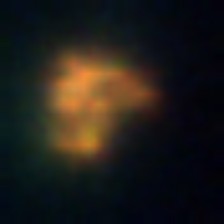
Taxon: Unknown_detritus
Group: Unknown